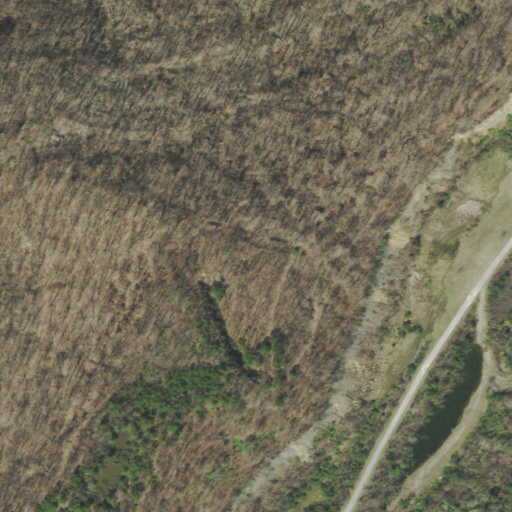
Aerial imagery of mountain in Tennessee named Lamb Mountain containing deciduous forest, pasture, open development, mixed forest, and low intensity development